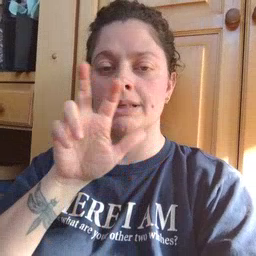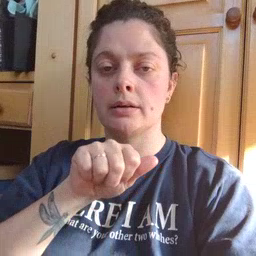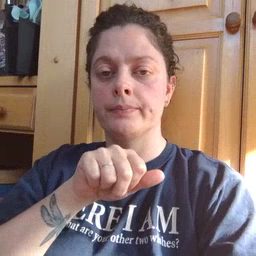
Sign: pizza